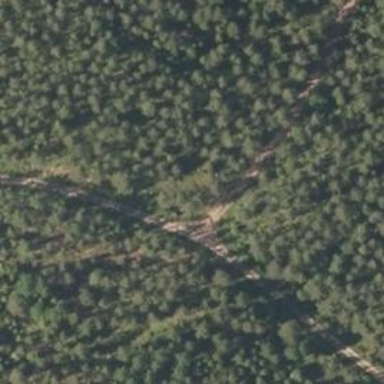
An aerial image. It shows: Service road with grade 5 track type.